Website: home-depot
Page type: customer-info-address
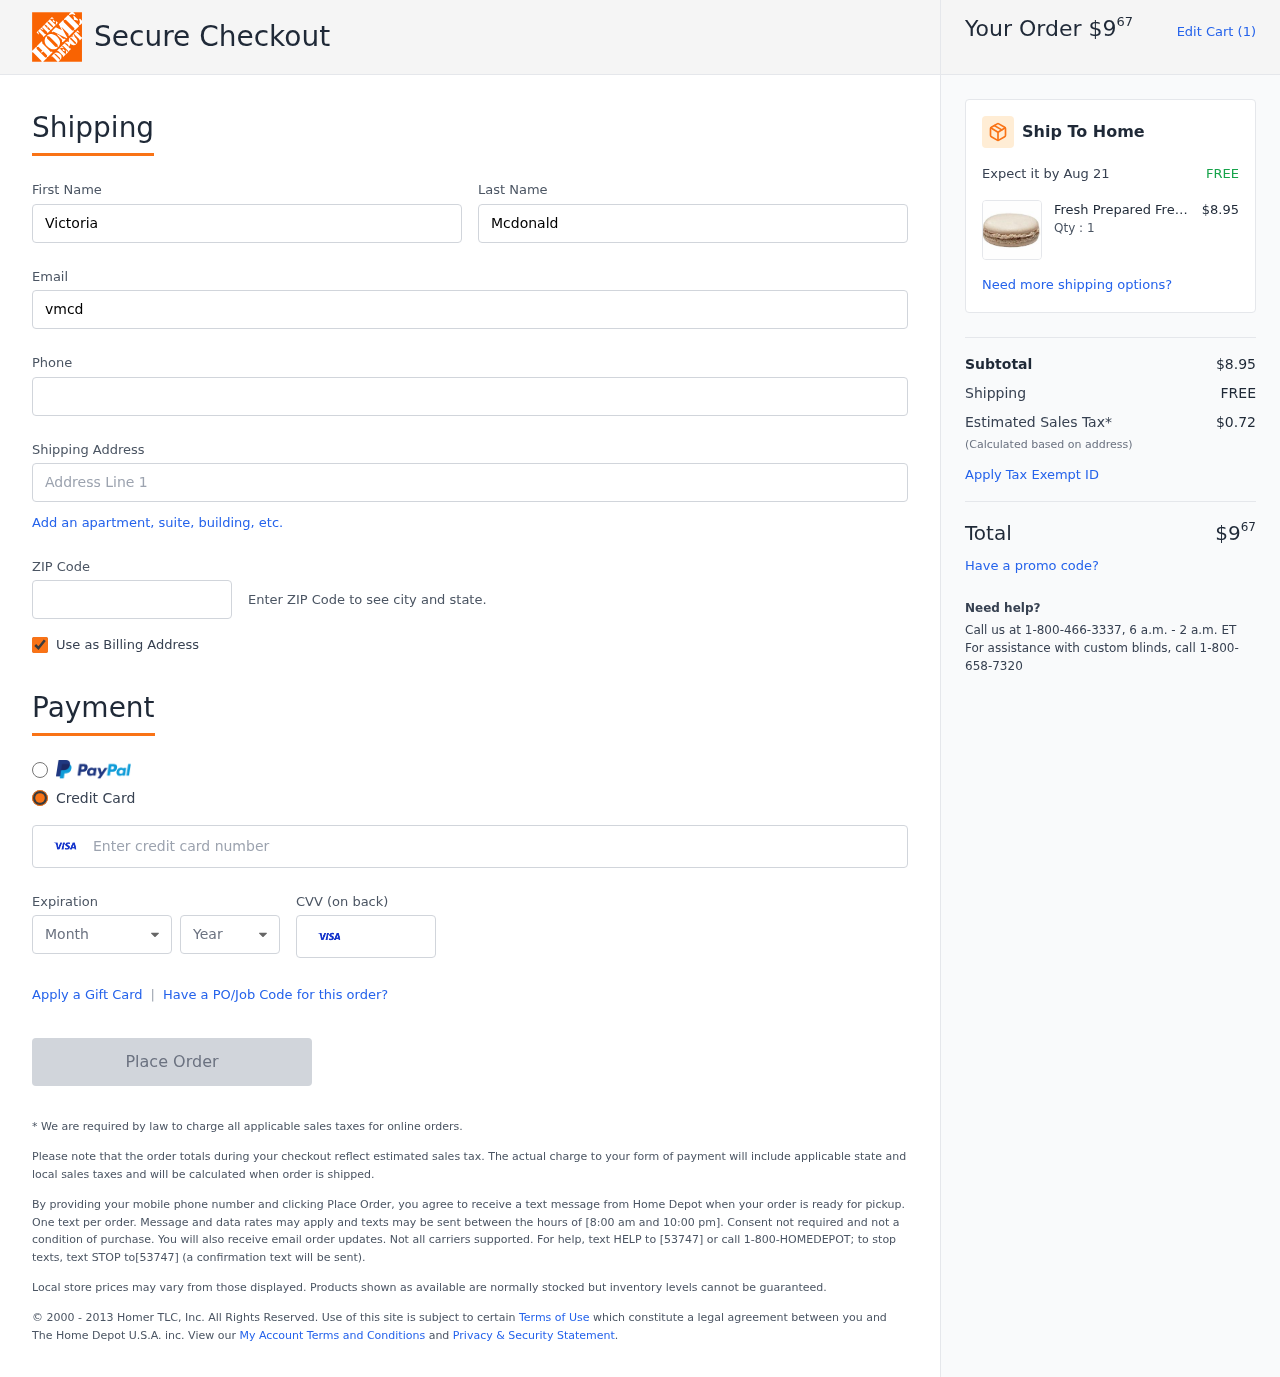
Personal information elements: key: PII_CARD_CVV
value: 730
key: PII_CARD_EXPIRY_MONTH
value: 12
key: PII_CARD_EXPIRY_YEAR
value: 26
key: PII_CARD_NUMBER
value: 4972 8846 8840 8973
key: PII_EMAIL
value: vmcdonald@hotmail.com
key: PII_FIRSTNAME
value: Victoria
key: PII_LASTNAME
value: Mcdonald
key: PII_PHONE
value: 8516652582
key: PII_POSTCODE
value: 70012
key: PII_STREET
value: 113 Gina Park
Product elements: key: PRODUCT1_BRAND
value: Fresh Prepared
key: PRODUCT1_NAME
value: Fresh Prepared, Macaron, Salted Caramel, 1.9 Oz (3 count)
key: PRODUCT1_PRICE
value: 8.95
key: PRODUCT1_QUANTITY
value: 1
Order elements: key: ORDER_TOTAL
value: $967
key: ORDER_NUM_ITEMS
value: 1
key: ORDER_DELIVERY_DATE
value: Aug 21
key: ORDER_SUBTOTAL
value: $8.95
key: ORDER_SHIPPING_COST
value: FREE
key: ORDER_TAX
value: $0.72